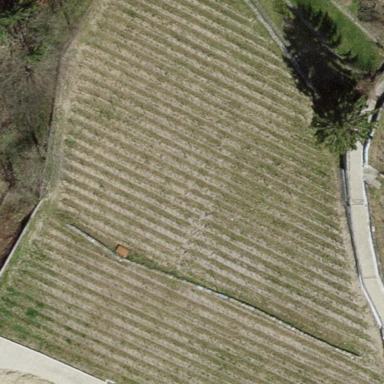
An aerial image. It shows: Vineyard growing grapes.